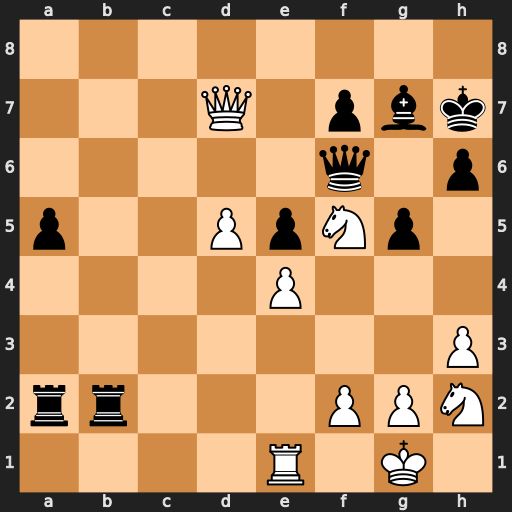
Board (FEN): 8/3Q1pbk/5q1p/p2PpNp1/4P3/7P/rr3PPN/4R1K1
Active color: w
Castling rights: -
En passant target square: -
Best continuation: Ng4